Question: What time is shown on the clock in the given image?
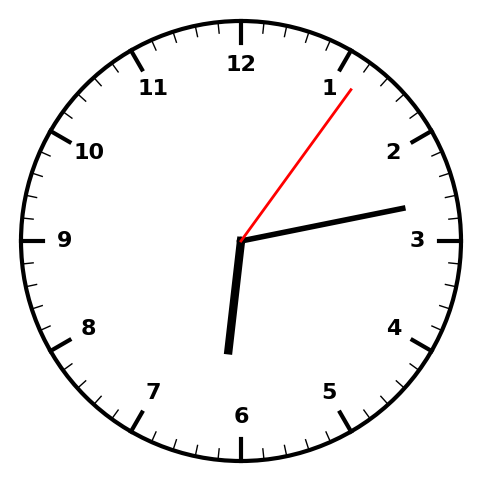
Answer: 06:13:06